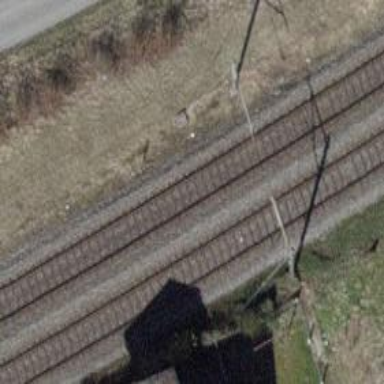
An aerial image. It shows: Single railway track with electrified contact line.